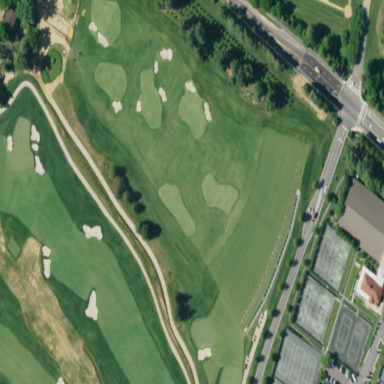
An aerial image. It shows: Golf fairway surrounded by grass.